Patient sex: F
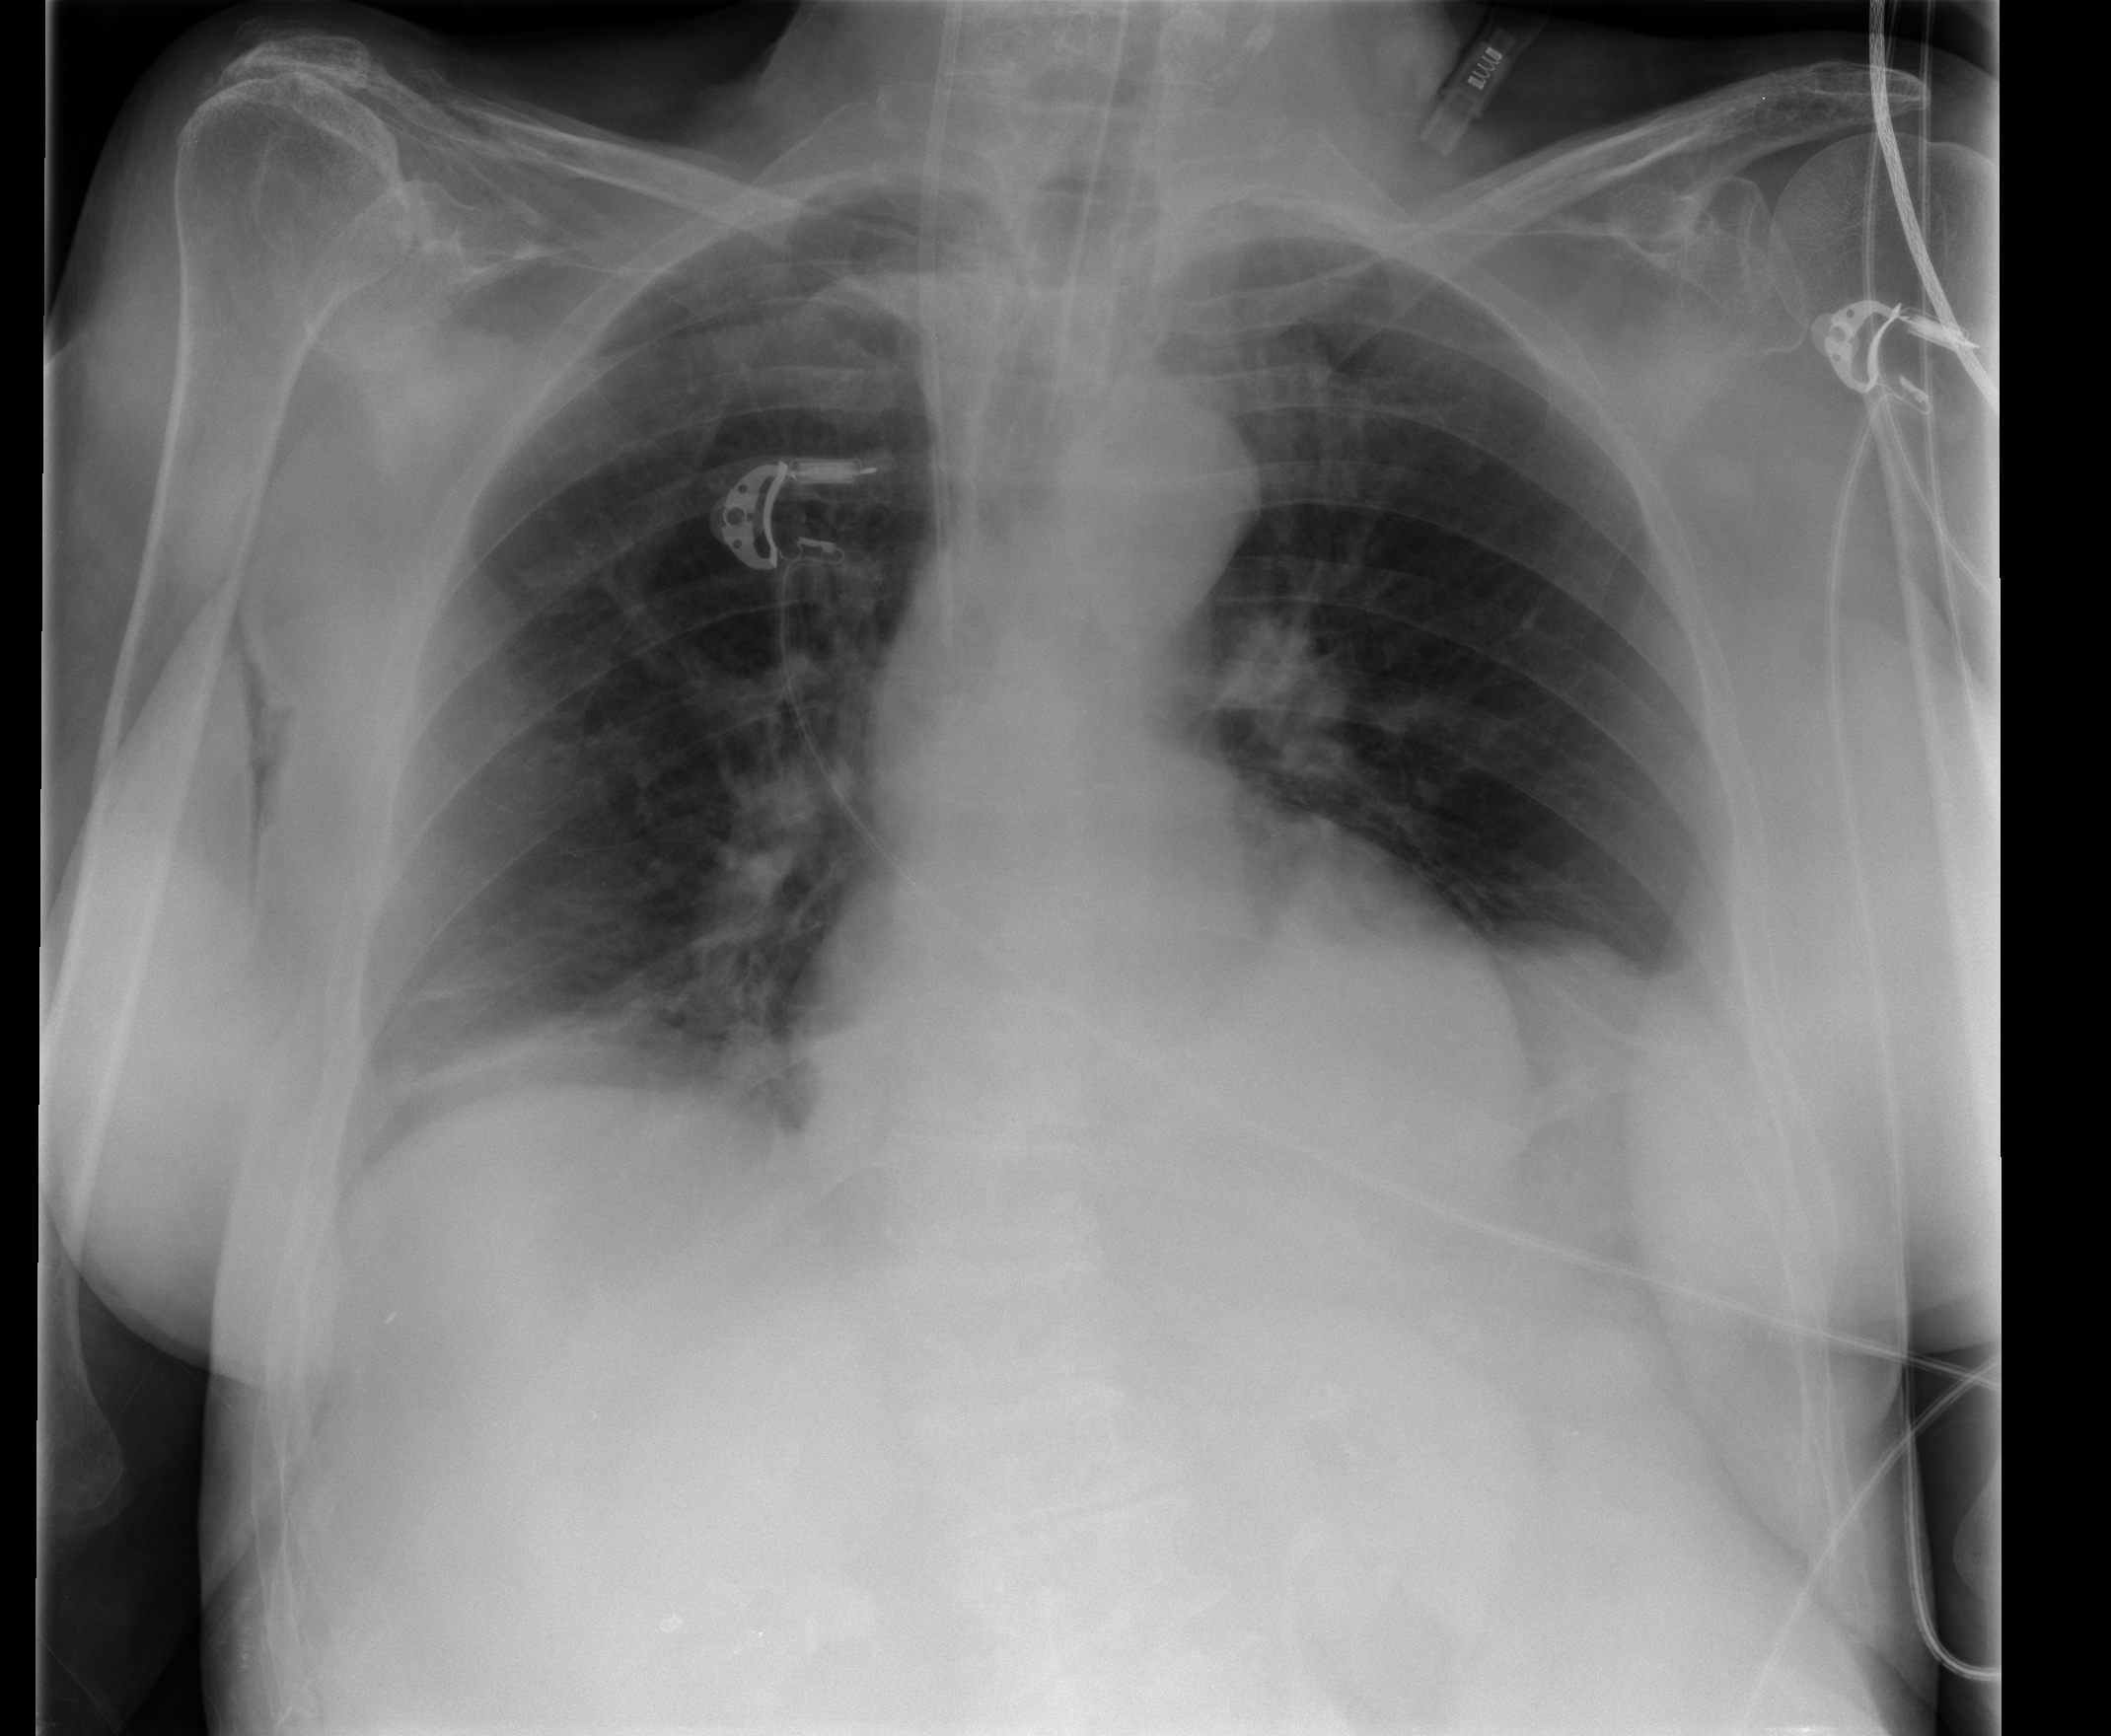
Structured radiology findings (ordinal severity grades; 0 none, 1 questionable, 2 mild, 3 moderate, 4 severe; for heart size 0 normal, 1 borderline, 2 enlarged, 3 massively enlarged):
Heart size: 0
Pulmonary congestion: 0
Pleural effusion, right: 0
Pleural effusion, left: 0
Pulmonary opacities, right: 0
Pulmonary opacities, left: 0
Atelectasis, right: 2
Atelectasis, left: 1